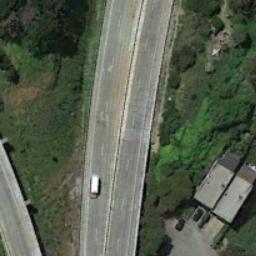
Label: freeway